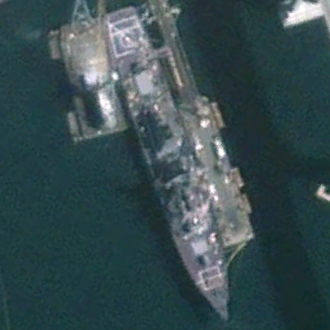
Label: destroyer